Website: apple
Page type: account-selection
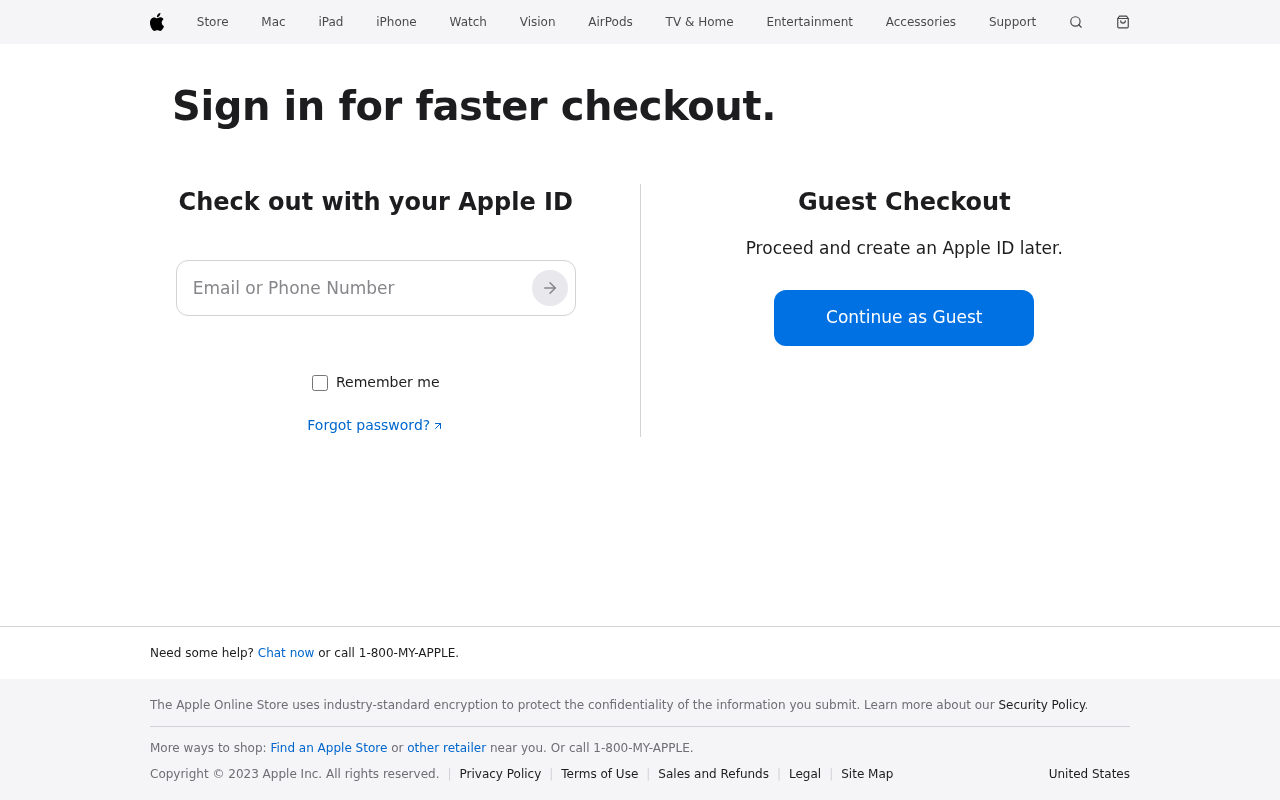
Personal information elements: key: PII_EMAIL
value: jessica_bullock@gmail.com